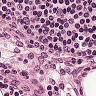
Metastatic tissue present: no